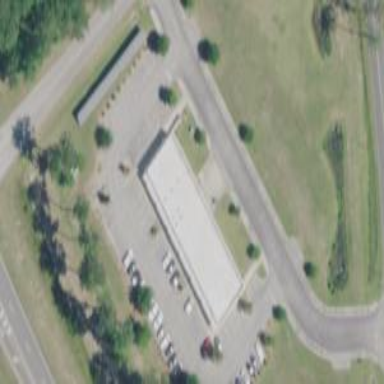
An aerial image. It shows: Commercial building.